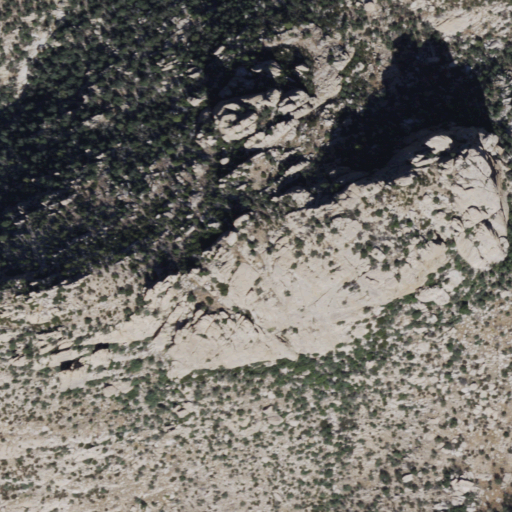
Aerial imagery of mountain in Arizona named Airmen Peak containing shrub and evergreen forest